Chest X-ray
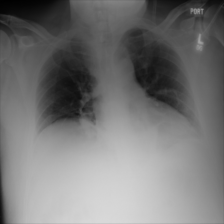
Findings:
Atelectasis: negative
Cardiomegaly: negative
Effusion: negative
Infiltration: negative
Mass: negative
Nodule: negative
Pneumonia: negative
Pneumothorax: negative
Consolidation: negative
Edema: negative
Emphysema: negative
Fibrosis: negative
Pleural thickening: negative
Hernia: negative